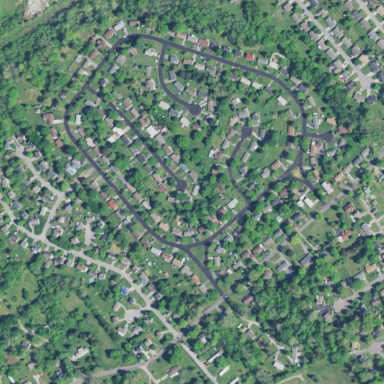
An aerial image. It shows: This residential area consists of single-family homes.